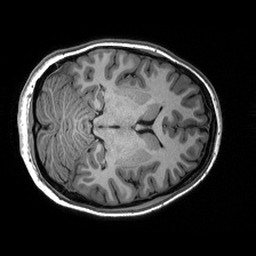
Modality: T1w
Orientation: axial
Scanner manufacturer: siemens
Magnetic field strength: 3 T
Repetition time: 2.53 s
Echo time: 0.00288 s